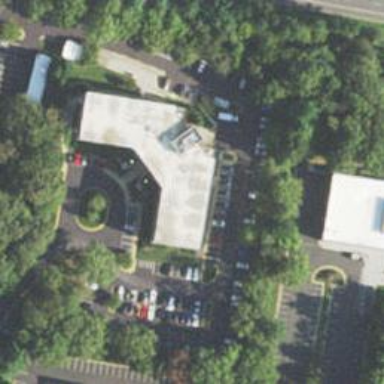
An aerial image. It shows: Government office.